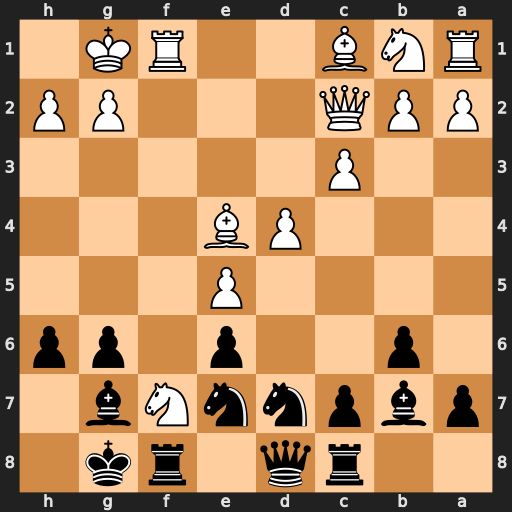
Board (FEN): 2rq1rk1/pbpnnNb1/1p2p1pp/4P3/3PB3/2P5/PPQ3PP/RNB2RK1
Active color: b
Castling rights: -
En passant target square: -
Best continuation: Bxe4 Qxe4 Rxf7 Rxf7 Kxf7